Question: I want to group the records by every 15 minutes based on the time stamp column using the below query, but the first two record difference in only 10 min.
RAILS CODE:
'''
select("DATE_FORMAT(reading_on,'%H:%i') as date,
ROUND(UNIX_TIMESTAMP(reading_on)/(900)) as fif ,
max(power) as total").group("fif").where("imei= #{site}" ).order("fif asc")
'''
MYSQL QUERY:
'''
SELECT DATE_FORMAT(reading_on,'%H:%i') as date,
ROUND(UNIX_TIMESTAMP(reading_on)/(900)) as fif ,
max(power) as total FROM 'clarodetails'
WHERE (imei= 353469040778516)
AND (date(reading_on) between '2012-11-18 00:00:00'
AND '2012-11-18 23:59:59')
GROUP BY fif
ORDER BY fif asc LIMIT 15
'''
OUTPUT:

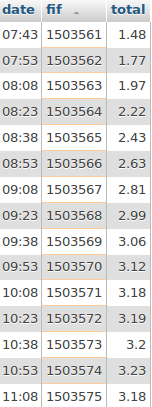
Answer: You could use this:
'''
SELECT
DATE_FORMAT(
FROM_UNIXTIME(UNIX_TIMESTAMP(reading_on) -
MOD(UNIX_TIMESTAMP(reading_on), 900)), '%H:%i') as fif,
max(power) as total
FROM 'clarodetails'
WHERE
(imei= 353469040778516)
AND (date(reading_on) >= '2012-11-18')
AND (date(reading_on) < '2012-11-19')
GROUP BY fif
ORDER BY fif asc LIMIT 15
'''
i also prefer not to use 'between '2012-11-18 00:00:00' and '2012-11-18 23:59:59'' (you could always miss some records with 'reading_on' after 23:59:59 but before midnight...)